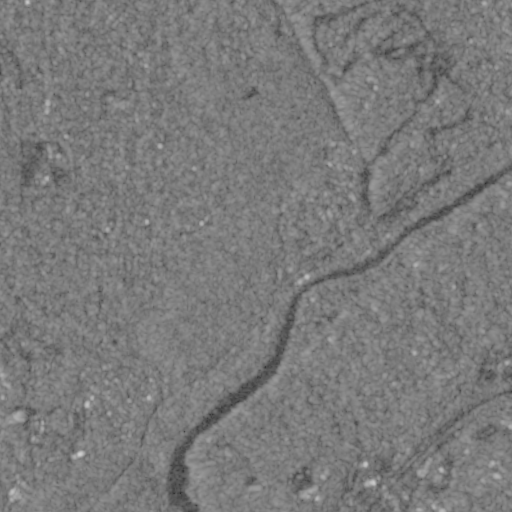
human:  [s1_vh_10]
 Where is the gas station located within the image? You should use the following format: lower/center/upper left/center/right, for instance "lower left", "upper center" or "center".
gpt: The gas station is located in the lower right of the image.
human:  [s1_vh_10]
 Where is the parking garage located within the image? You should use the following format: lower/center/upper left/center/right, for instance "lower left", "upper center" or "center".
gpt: The parking garage is located in the lower left of the image.
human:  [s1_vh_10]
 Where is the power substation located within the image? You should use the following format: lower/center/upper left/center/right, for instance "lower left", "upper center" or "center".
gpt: The power substation is located in the lower right of the image.
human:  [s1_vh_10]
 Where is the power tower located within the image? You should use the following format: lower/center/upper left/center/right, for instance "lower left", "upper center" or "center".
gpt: The power tower is located in the lower right of the image.
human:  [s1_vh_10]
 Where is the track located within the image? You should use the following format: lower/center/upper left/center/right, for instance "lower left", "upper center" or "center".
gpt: The track is located in the lower right of the image.
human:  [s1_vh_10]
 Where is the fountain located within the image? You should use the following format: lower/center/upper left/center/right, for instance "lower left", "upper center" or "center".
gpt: The fountain is located in the lower left of the image.
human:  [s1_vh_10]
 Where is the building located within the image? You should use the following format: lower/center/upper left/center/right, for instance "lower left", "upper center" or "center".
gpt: There is no building in the image.

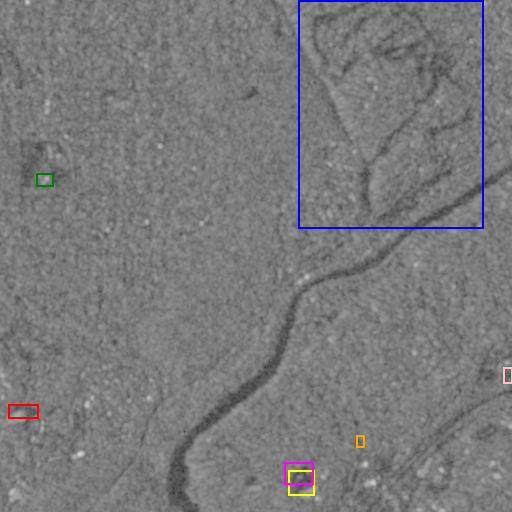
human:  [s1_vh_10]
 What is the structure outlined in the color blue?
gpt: The structure outlined in blue is a park.
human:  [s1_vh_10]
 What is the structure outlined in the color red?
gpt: The structure outlined in red is a parking garage.
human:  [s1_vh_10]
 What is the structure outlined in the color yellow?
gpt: The structure outlined in yellow is a parking lot.
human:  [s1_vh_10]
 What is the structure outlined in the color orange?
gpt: The structure outlined in orange is a power substation.
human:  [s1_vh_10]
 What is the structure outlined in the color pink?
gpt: The structure outlined in pink is a track.
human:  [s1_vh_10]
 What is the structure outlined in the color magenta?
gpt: The structure outlined in magenta is a building.
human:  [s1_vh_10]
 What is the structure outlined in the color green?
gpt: The structure outlined in green is a building.
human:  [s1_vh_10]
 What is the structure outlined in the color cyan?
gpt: There is no cyan outline.